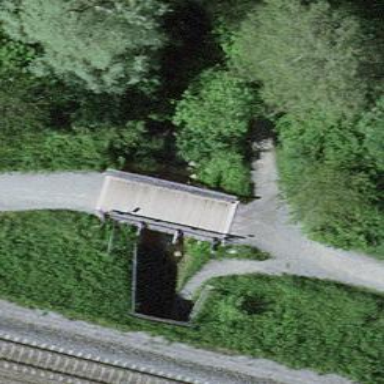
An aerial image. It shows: Track passing over bridge with grade 2 tracktype.